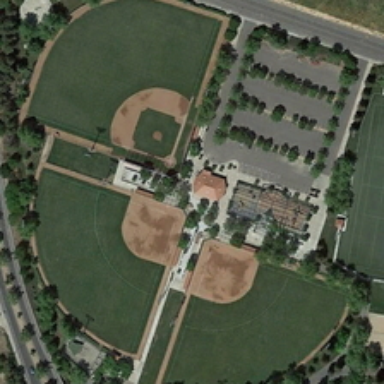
Three baseball fields are surrounded by many green trees .